Question: So, I'm working on my website, in Wordpress. To say on the beggining, I'm no php coder, I just stambled on this thing working on my wordpress website. I bought a theme and installed Simple Language Switcher plugin. It works but I don't know how to place it where I want. I tried it everywhere in my header.php file but no luck. You can see in the image below where it is right now and where I want it (right, where I wrote HERE). And the link for the plugin:
<URL>

This is the code for my language bar:
'''
<?php if( function_exists( 'simple_language_switcher' ) ) { ?>
<div id="simple-language-switcher"><?php simple_language_switcher(); ?></div>
<?php } ?>
'''
Here's my header.php file right now:
'''
<?php
/**
* The Header for our theme.
*
* Displays all of the <head> section and everything up till <main id="main">
*
* @package Terrifico
*/
?><!DOCTYPE html>
<!--[if IE 7]>
<html class="ie ie7" <?php language_attributes(); ?>>
<![endif]-->
<!--[if IE 8]>
<html class="ie ie8" <?php language_attributes(); ?>>
<![endif]-->
<!--[if !(IE 7) | !(IE 8) ]><!-->
<html <?php language_attributes(); ?>>
<!--<![endif]-->
<head>
<?php global $data; ?>
<meta charset="<?php bloginfo( 'charset' ); ?>" />
<meta name="viewport" content="width=device-width; initial-scale=1.0; maximum-scale=1.0; user-scalable=0;">
<title><?php wp_title( '|', true, 'right' ); ?></title>
<link rel="profile" href="" />
<link rel="pingback" href="<?php bloginfo( 'pingback_url' ); ?>" />
<?php if ($data['enable_favicon'] == 1 ) { ?>
<link rel="shortcut icon" href="<?php echo $data['favicon']; ?>" type="image/x-icon" />
<?php } ?>
<?php // Loads HTML5 JavaScript file to add support for HTML5 elements in older IE versions. ?>
<!--[if lt IE 9]>
<script src="<?php echo get_template_directory_uri(); ?>/js/html5.js" type="text/javascript"></script>
<![endif]-->
<?php terrifico_custom_styling(); ?>
<?php wp_head(); ?>
<?php if ($data['custom_css'] <> "") { ?>
<style type="text/css">
<?php echo $data['custom_css']; ?>
</style>
<?php } ?>
</head>
<body <?php body_class(); ?>>
<div id="grid-container">
<?php if ( $data['top_panel_enable'] == 1 ) { get_template_part( 'top-panel' ); }; ?>
<?php if( function_exists( 'simple_language_switcher' ) ) { ?>
<div id="simple-language-switcher"><?php simple_language_switcher(); ?></div>
<?php } ?>
<div class="clear"></div>
<div id="branding" class="<?php echo $data['layout']; ?>">
<header id="header">
<div id="logo">
<?php if ( $data['text_logo_enable'] != 1 ) { ?>
<a href="<?php echo home_url(); ?>/"><img src="<?php echo $data['logo']; ?>" alt="<?php echo $data['logo_alt_text']; ?>"/></a>
<?php } else { ?>
<a href="<?php echo home_url(); ?>/"><?php echo $data['logo_alt_text']; ?></a>
<?php } ?>
</div>
<?php if ( $data['menu_separated'] != 1 ) { ?>
<div id="nav-holder">
<nav id="site-navigation-in" class="main-navigation" role="navigation">
<?php wp_nav_menu(array('theme_location' => 'main_navigation', 'container' => false,'menu_id'=>'menu-main-navigation','menu_class' => 'sf-menu sf-js-enabled sf-shadow', 'fallback_cb'=> 'terrifico_selectmenu', )); ?>
</nav><!--site-navigation-->
</div>
<?php } ?>
<script type="text/javascript">
var sf=jQuery.noConflict();
sf(window).load(function(){
// superFish
sf('ul.sf-menu').supersubs({
minWidth: 16, // minimum width of sub-menus in em units
maxWidth: 40, // maximum width of sub-menus in em units
extraWidth: 1 // extra width can ensure lines don't sometimes turn over
})
.superfish(); // call supersubs first, then superfish
});
</script>
</div><!--branding-->
<?php if ( $data['menu_separated'] == 1 ) { ?>
<div id="nav-holder" class="<?php echo $data['layout']; ?>">
<nav id="site-navigation" class="main-navigation" role="navigation">
<?php wp_nav_menu(array('theme_location' => 'main_navigation', 'container' => false,'menu_id'=>'menu-main-navigation','menu_class' => 'sf-menu sf-js-enabled sf-shadow', 'fallback_cb'=> 'terrifico_selectmenu', )); ?>
</nav><!--site-navigation-->
</div>
<?php } ?>
<?php if ( $data['front_page_blog_index'] == 1 ) {?>
<?php if (! is_home()) { ?>
<?php if ( $data['page_header_on'] == 1 ) { ?>
<?php get_template_part( 'page-header' ); ?>
<?php } ?>
<?php } ?>
<?php } else { ?>
<?php if ( $data['page_header_on'] == 1 ) { ?>
<?php get_template_part( 'page-header' ); ?>
<?php } ?>
<?php } ?>
'''
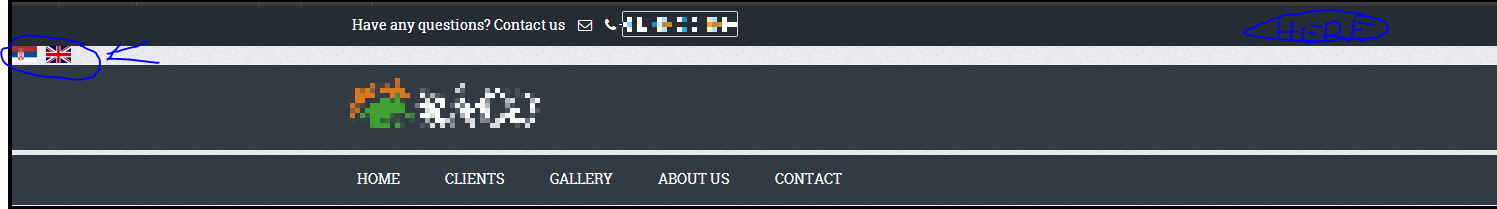
Answer: The file you need to edit is top-panel.php, in the same directory as header.php. It contains the expanded PHP code for that part of the header in your theme. You can see where it's referenced in header.php here, just above where you currently have the language bar code:
'''
<?php if ( $data['top_panel_enable'] == 1 ) { get_template_part( 'top-panel' ); }; ?>
'''
It's increasingly common for WordPress themes, when their designers want to keep everything tidy, to have usual theme parts like header.php, footer.php, etc. divided even further into sub-files. In other words, top-panel.php is to header.php, like header.php is to index.php.
First, any files you edit, then carefully insert the language bar code in so the file looks something like this:
'''
<?php
/**
* @package Terrifico
*/
global $data; ?>
<div id="top-panel" class="<?php echo $data['layout']; ?>">
<div id="info-box">
<?php if ( $data['top_contact_enable'] == 1 ) { get_template_part( 'contact-bar' ); }; ?>
<?php if(class_exists('Woocommerce')) { ?>
<?php if ( $data['header_social_enable'] == 1 && $data['shopping_cart_enable'] == 0 ) { get_template_part( 'social-bar' ); }; ?>
<?php if ( $data['shopping_cart_enable'] == 1 ) { get_template_part( 'shopping-cart' ); } ;?>
<?php } else { ?>
<?php if ( $data['header_social_enable'] == 1 ) { get_template_part( 'social-bar' ); }; ?>
<?php } ?>
/* INSERT LANGUAGE BAR CODE */
<?php if( function_exists( 'simple_language_switcher' ) ) { ?>
<div id="simple-language-switcher"><?php simple_language_switcher(); ?></div>
<?php } ?>
/* END LANGUAGE BAR CODE */
</div><!-- #info-box -->
</div><!-- #top-panel -->
'''
Basically, you want the language bar code to be the top-panel '<div>'. That's the div that contains the other divs for "Have any questions?", social icons, etc.
I don't actually have the theme installed to experiment with right now, but you'll probably have to play a little with the CSS or the code above to get it positioned perfectly. Hope I explained it clearly enough and that this helps.